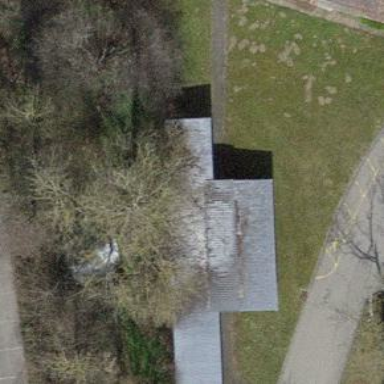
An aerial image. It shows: Motorcycle parking area under roof.